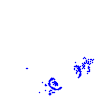
Particle: proton